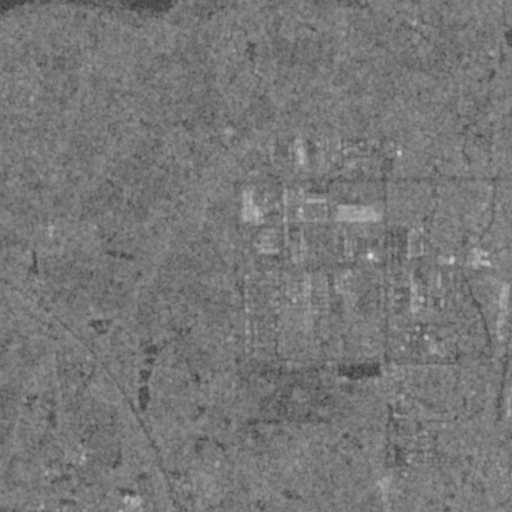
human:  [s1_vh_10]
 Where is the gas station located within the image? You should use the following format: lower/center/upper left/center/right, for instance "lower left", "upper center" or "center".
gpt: The gas station is located in the center right of the image.
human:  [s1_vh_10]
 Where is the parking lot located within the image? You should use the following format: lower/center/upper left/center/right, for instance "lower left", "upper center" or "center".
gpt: The parking lot is located in the center right of the image.
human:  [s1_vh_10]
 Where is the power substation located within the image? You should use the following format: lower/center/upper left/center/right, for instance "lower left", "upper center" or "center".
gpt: The power substation is located in the upper center of the image.
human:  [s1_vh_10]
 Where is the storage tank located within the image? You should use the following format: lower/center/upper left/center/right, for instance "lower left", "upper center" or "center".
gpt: The storage tank is located in the center of the image.
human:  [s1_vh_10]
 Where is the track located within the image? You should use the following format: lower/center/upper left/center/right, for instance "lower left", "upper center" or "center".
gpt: The track is located in the lower right of the image.
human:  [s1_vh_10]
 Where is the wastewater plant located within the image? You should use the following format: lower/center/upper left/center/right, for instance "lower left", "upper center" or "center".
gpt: The wastewater plant is located in the center of the image.
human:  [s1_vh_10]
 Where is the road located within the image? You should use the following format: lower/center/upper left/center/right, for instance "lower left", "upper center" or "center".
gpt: There is no road in the image.

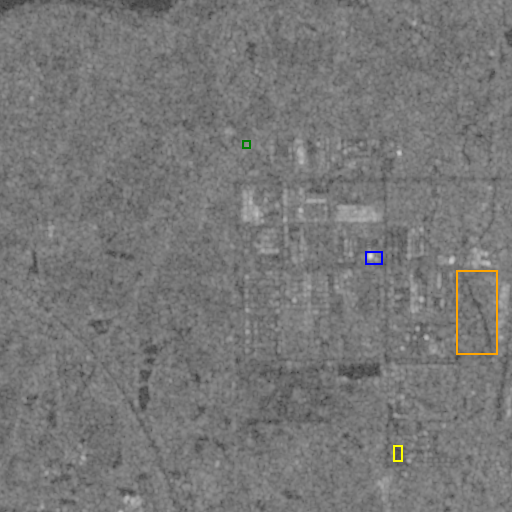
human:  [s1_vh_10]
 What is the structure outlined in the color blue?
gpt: The structure outlined in blue is a gas station.
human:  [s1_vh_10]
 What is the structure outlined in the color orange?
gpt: The structure outlined in orange is a park.
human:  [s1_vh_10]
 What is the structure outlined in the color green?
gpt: The structure outlined in green is a power substation.
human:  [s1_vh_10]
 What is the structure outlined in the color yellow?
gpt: The structure outlined in yellow is a track.
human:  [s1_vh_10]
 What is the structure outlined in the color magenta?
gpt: There is no magenta outline.